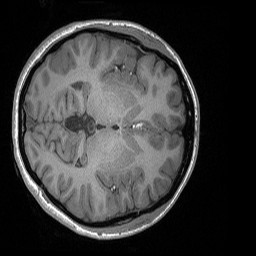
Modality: T1w
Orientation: axial
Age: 22
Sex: female
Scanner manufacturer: siemens
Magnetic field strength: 3 T
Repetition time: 1.56 s
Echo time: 0.00207 s